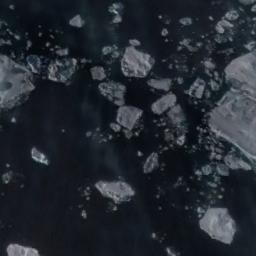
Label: sea_ice